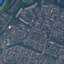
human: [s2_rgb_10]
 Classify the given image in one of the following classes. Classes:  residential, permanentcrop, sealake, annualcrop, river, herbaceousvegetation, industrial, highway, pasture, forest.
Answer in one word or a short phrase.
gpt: Residential